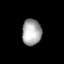
Tissue: lung
Cell type: Epithelial cells
Senescence score: 0.2226
Nuclear area (px): 493
Mean DAPI intensity: 169.41